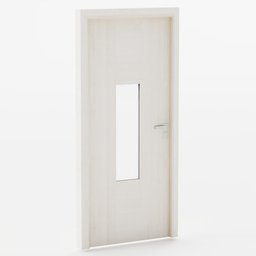
Label: architecture